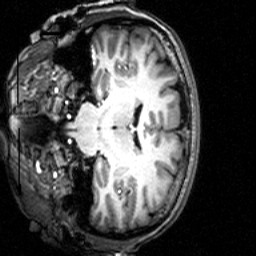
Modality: T1w
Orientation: coronal
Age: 20
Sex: female